Interaction volume radius: 10 \u00c5
Interaction volume height: 30 \u00c5
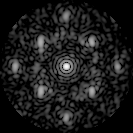
Disorder parameter: 0.4328